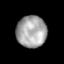
Tissue: prostate
Cell type: T cells
Senescence score: 0.2537
Nuclear area (px): 929
Mean DAPI intensity: 165.984